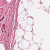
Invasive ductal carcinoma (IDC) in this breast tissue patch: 0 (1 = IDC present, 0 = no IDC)